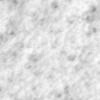
Label: no_change